Question: I need to change increment value for Y axis.
I'm using this code to set min and max:
'''
YAxis rightYAxis = chart.getAxisRight();
rightYAxis.setAxisMaxValue(180);
rightYAxis.setAxisMinValue(0);
'''
It gives me this view of the right Y axis:

Y axis shows [0, 30, 60, ..., 180] so increment here is 30. But I need to set increment equal 10. So I want to see [0, 10, 20, ..., 180].
I thought that 'mChart.setVisibleYRange(10, YAxis.AxisDependency.RIGHT);' will help me, but it didn't. The same for 'rightYAxis.mAxisRange = 10;'.
Is it possible to set it up? It would be very useful.
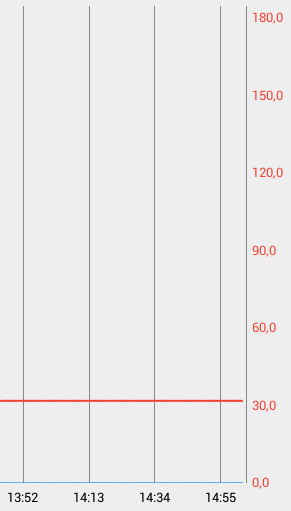
Answer: Try
'yAxis.setLabelCount(19)'
This should give you labels from 0 to 180 in steps of 10, assuming you set min to 0 and max to 180.